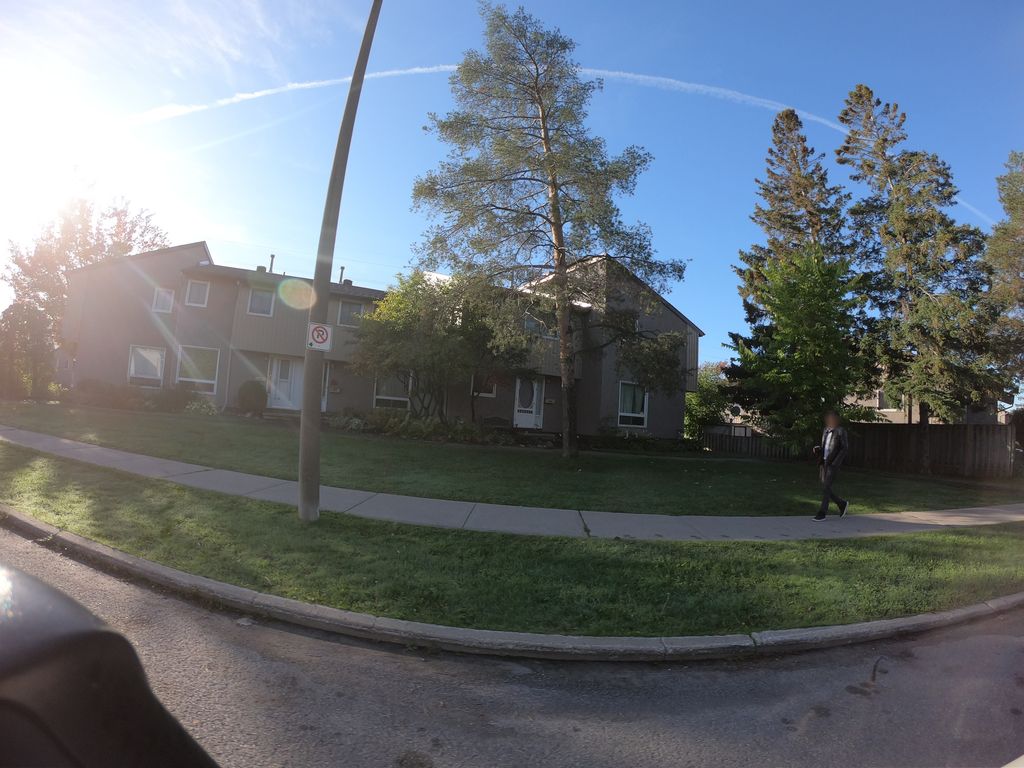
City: ottawa-gatineau